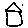
Label: house